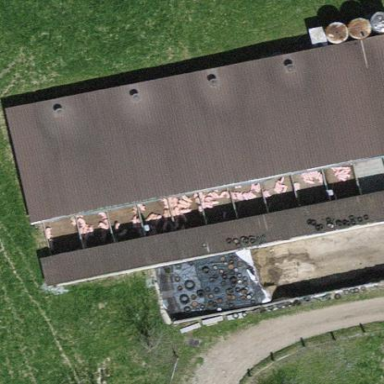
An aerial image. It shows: Sty building.